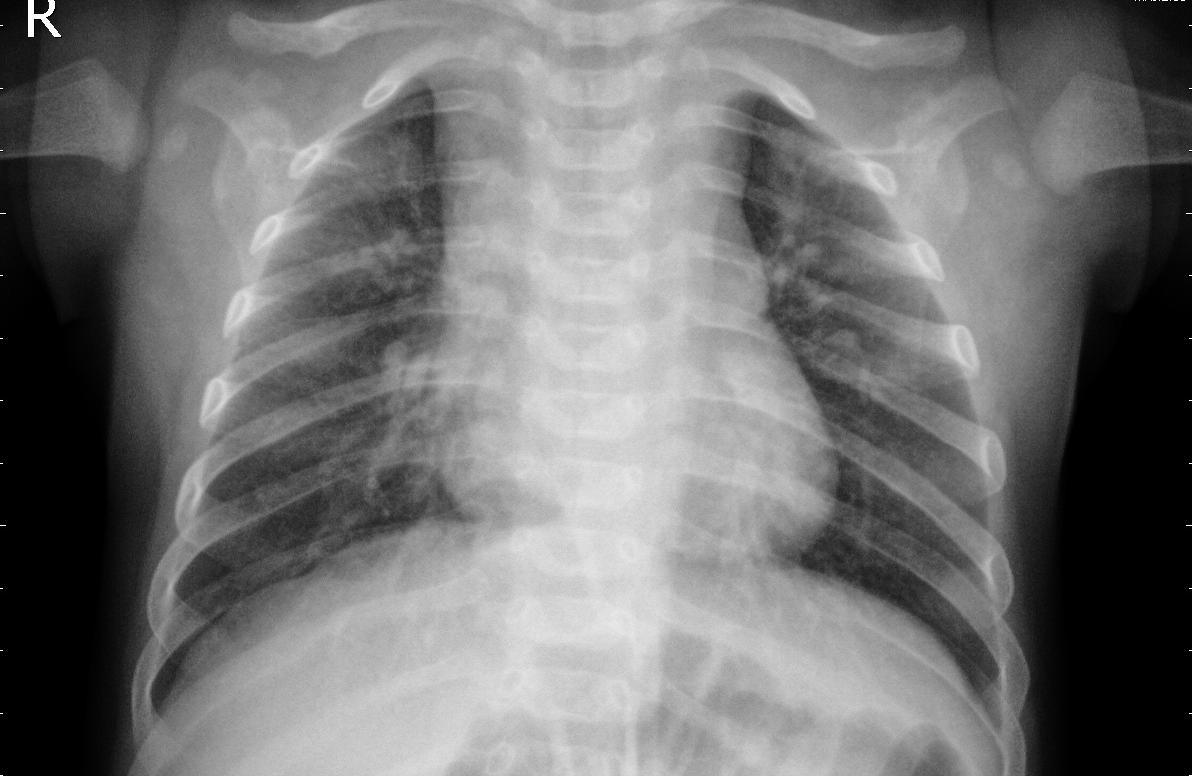
Diagnosis: PNEUMONIA